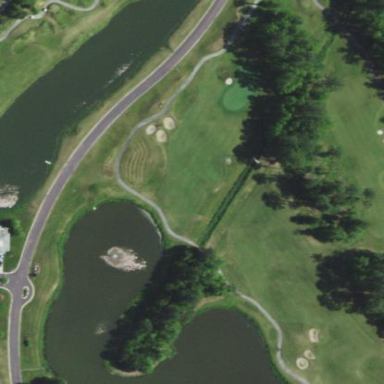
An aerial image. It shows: Grassy area designated as golf fairway.